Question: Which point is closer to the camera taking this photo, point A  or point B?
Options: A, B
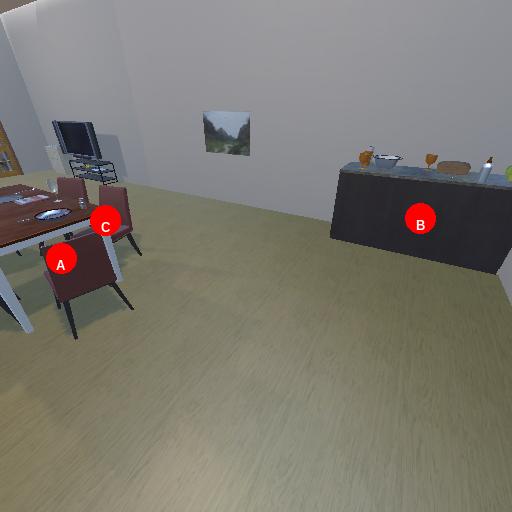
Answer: A